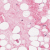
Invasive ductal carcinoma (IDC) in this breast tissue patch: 0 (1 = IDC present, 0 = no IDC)